Field crop: tomato
Growth stage: 1
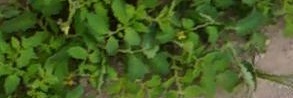
Species: tomato